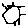
Label: sun